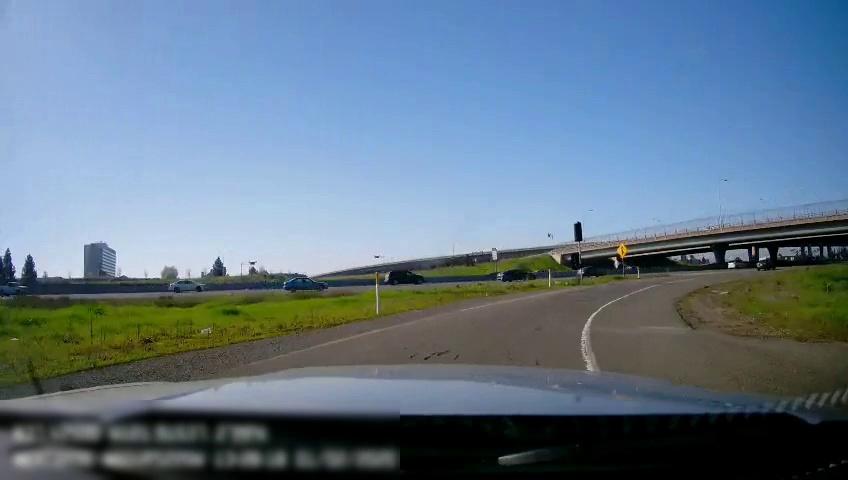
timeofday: Day
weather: Sunny
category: Drivable Space
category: Vehicles | Truck
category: Vehicles | Car
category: Vehicles | SUV
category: Vehicles | Car
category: Vehicles | Car
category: Vehicles | Van
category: Vehicles | Car
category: Vehicles | Car
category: Lanes | Current Lane
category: Lanes | Alternate Lane
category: Traffic | Signs
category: Traffic | Lights
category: Traffic | Lights